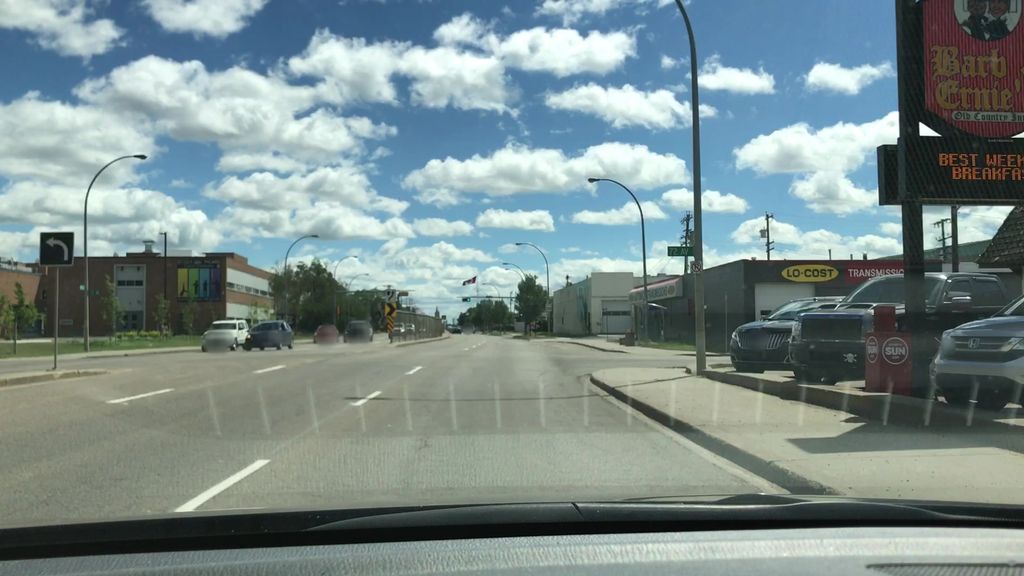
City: edmonton